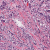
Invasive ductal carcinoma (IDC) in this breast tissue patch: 1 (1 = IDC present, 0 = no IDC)